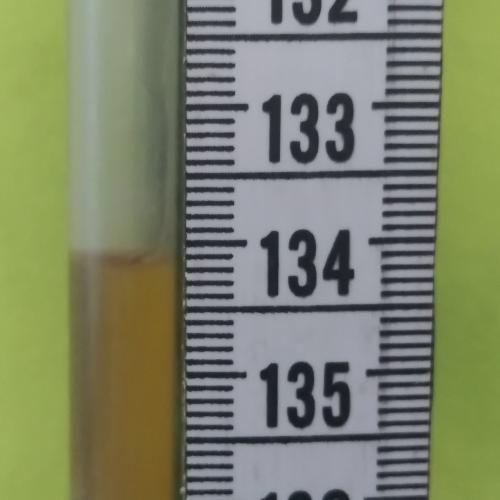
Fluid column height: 134.1 cm